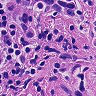
Metastatic tissue present: yes